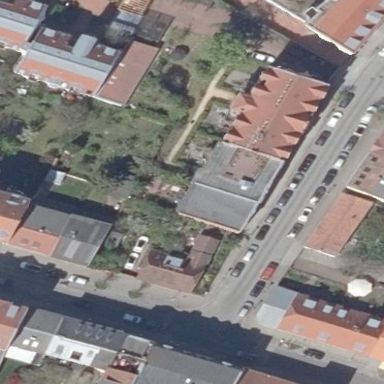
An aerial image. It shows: Office building.